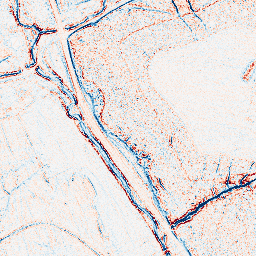
Category: edge_preserving
Decomposition family: bilateral
Decomposition parameters: d: 5
sigma_color: 75
sigma_space: 75
Upsampling method: edge_directed
Upsampling parameters: scale: 4
Upsampling scale: 4